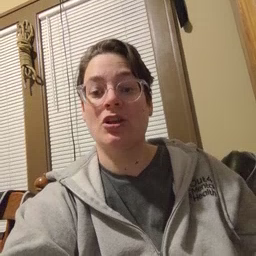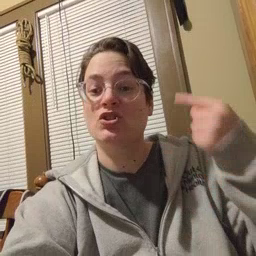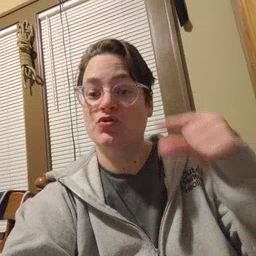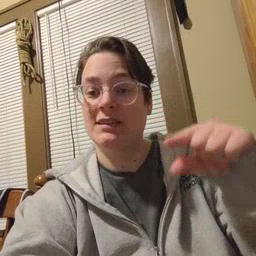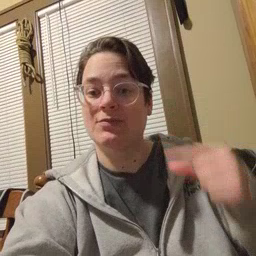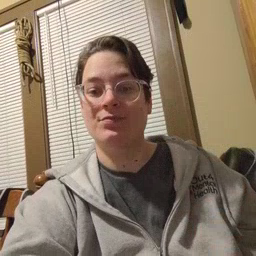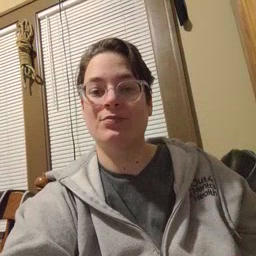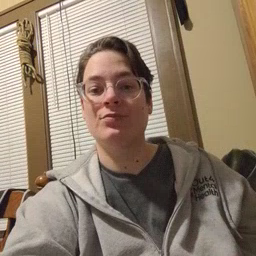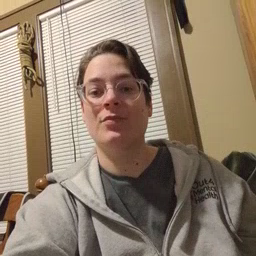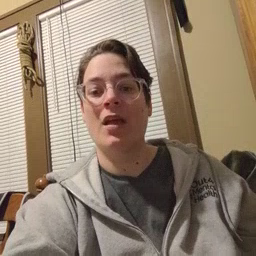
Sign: green